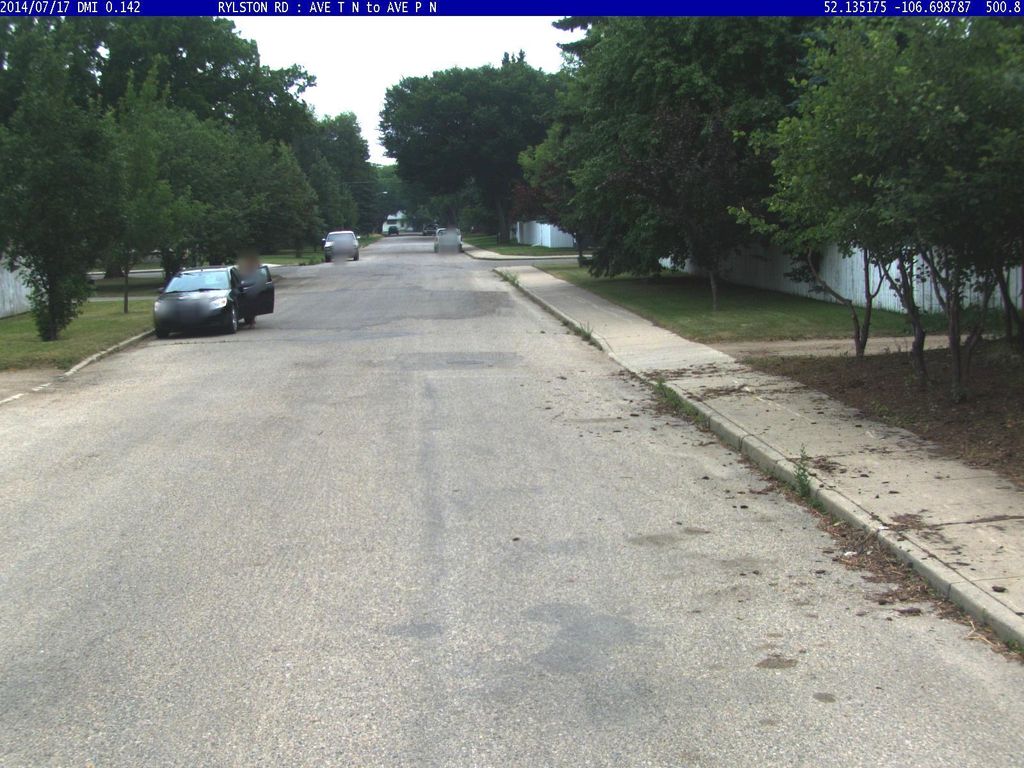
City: saskatoon